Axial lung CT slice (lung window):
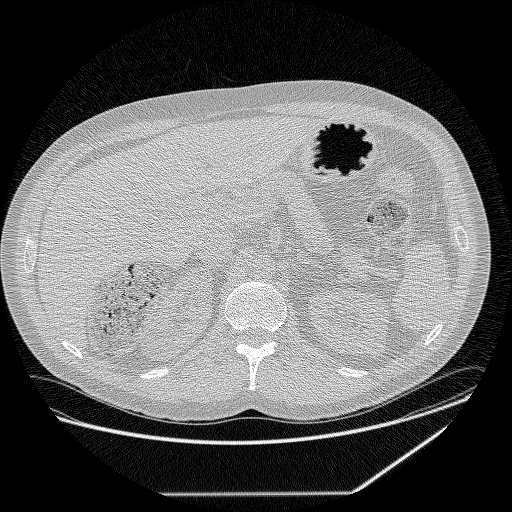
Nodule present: no